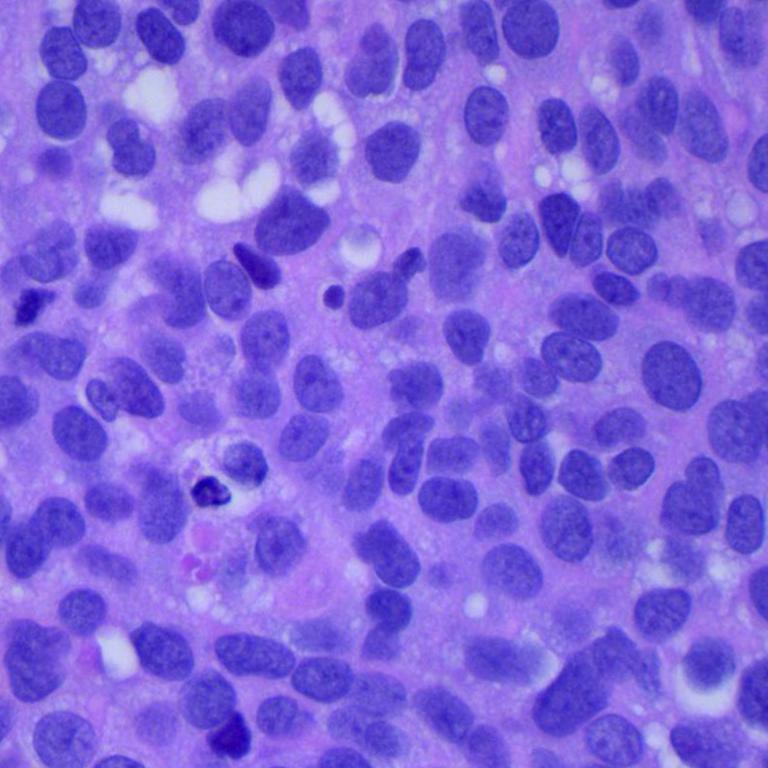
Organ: lung
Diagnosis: squamous carcinomas